Interaction volume radius: 10 \u00c5
Interaction volume height: 15 \u00c5
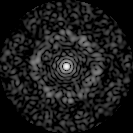
Disorder parameter: 0.8431